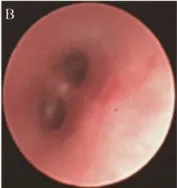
Fibrobronchoscopy of the left.
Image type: endoscopy (airway_endoscopy)